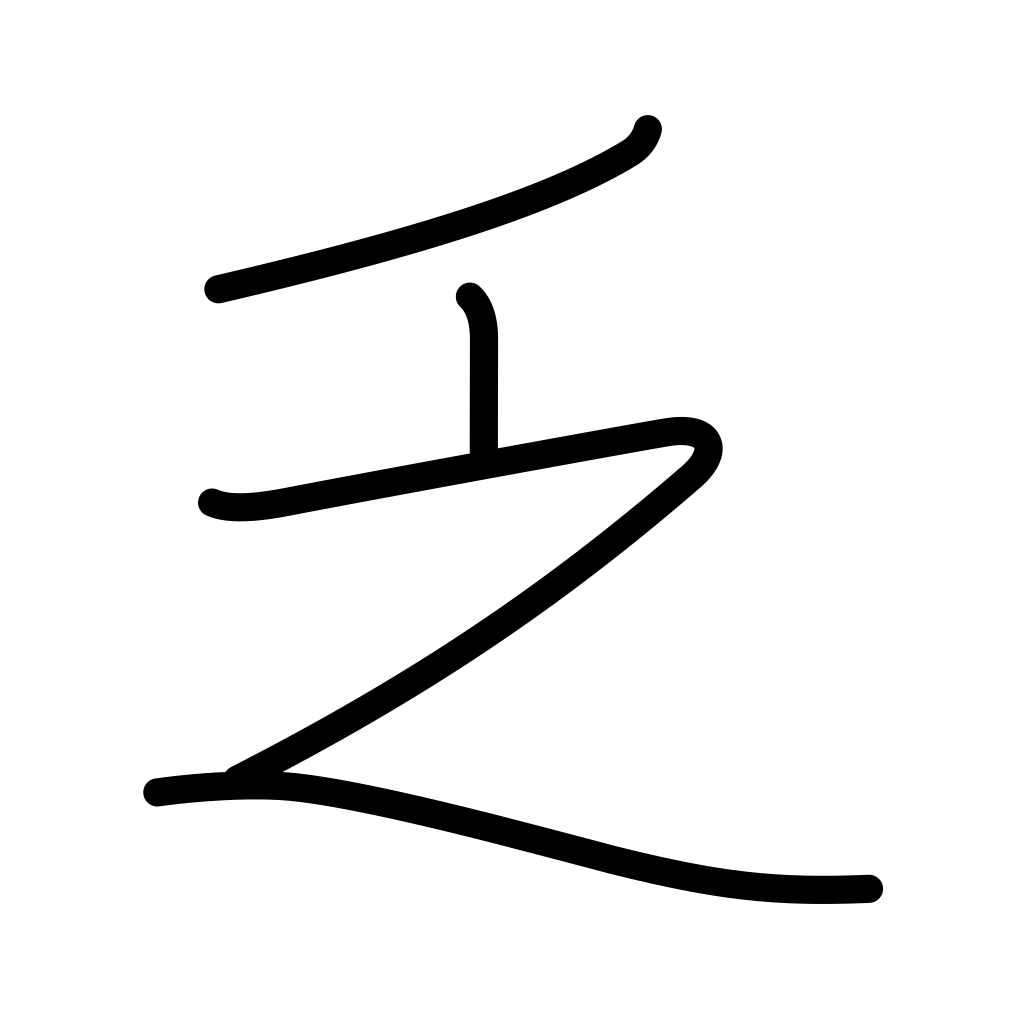
Meaning: destitution, scarce, limited